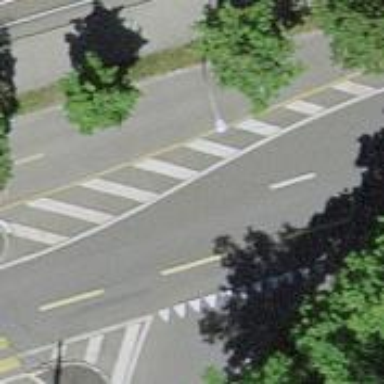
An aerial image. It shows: Primary highway with asphalt surface and opposite lane cycleway.